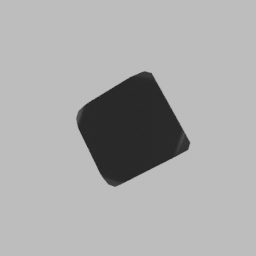
Label: electronics